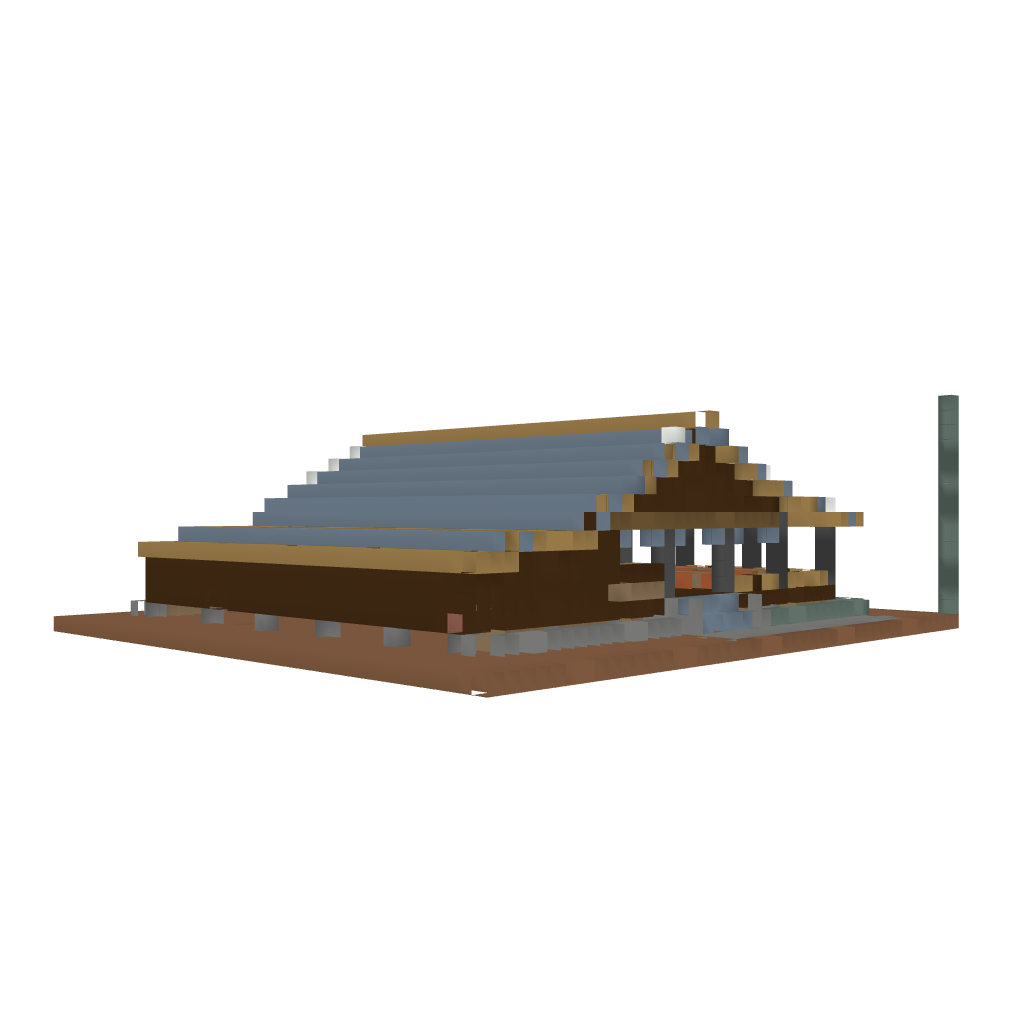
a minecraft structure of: nobebosco dining hall